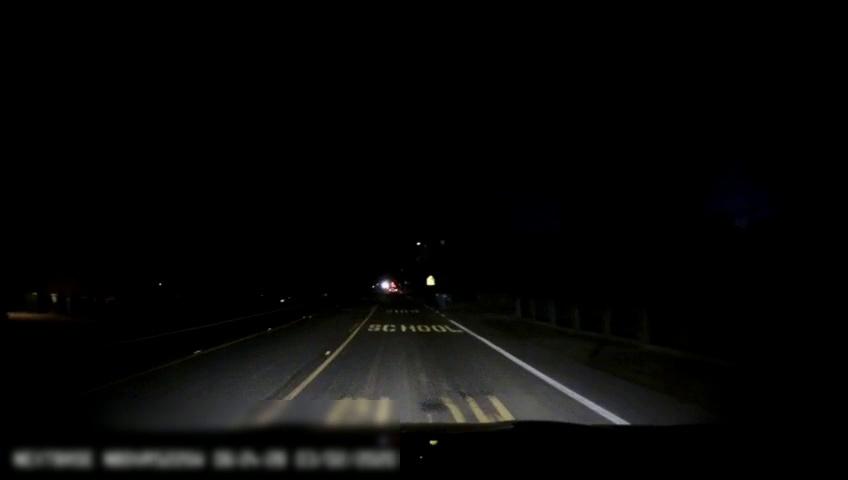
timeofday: Night
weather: Other
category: Drivable Space
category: Lanes | Current Lane
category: Lanes | Current Lane
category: Lanes | Alternate Lane
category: Lanes | Alternate Lane
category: Lanes | Alternate Lane
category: Traffic | Signs